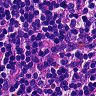
Metastatic tissue present: no